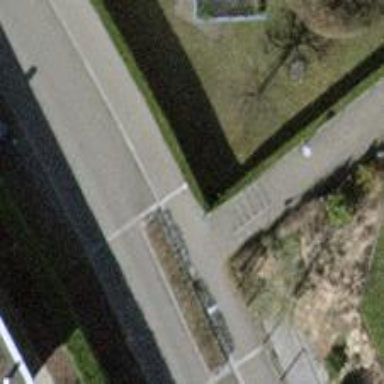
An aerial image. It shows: Asphalt steps with ramp.